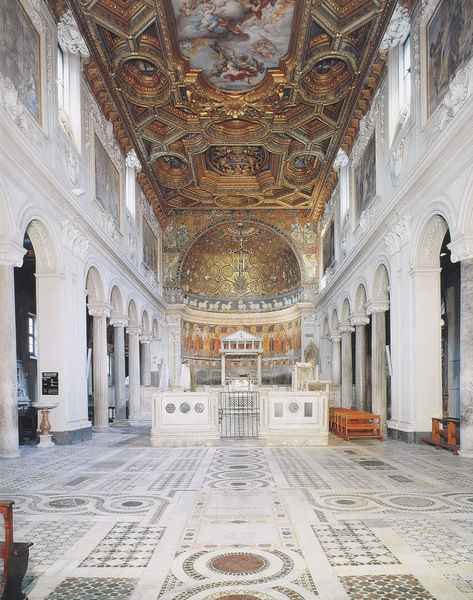
Titel: San Clemente in Rom
Standort: Rom, S. Clemente (EU - I - Latium)
Schlagwörter: blau, gemälde, schatten, weiß, fenster, holz, licht, marmor, pfeiler, raum, säule, säulen, tür, hochformat, malerei, muster, ornament, architektur, barock, rahmen, innenraum, gitter, kirche, boden, gold, decke, bogen, italien, saal, rundbogen, kuppel, ornamente, stuck, foto, bögen, wände, vergoldet, kreuz, fliesen, mosaik, altar, arkaden, bänke, rom, kirchenbänke, christus, apsis, rundbögen, chor, baldachin, kassettendecke, konche, fresko, god, steinboden, säulengang, deckenmalerei, kriche, taufbecken, sankt, ravenna, clemens, kierche, einlegungen